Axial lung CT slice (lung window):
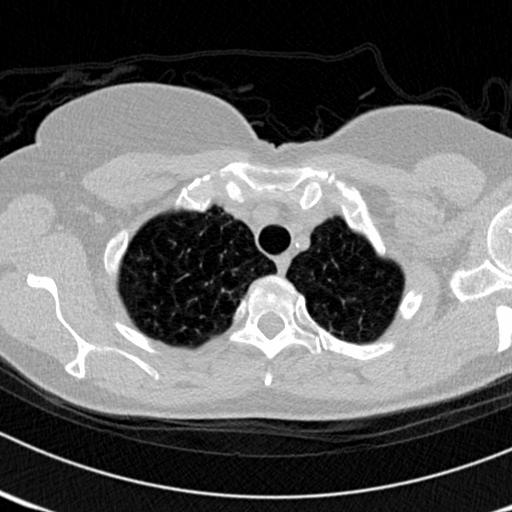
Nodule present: no